Question: I've recently put my hands on together with and I can't seem to figure it out what's the right syntax.
: I need a list of ids of the points which are in a certain area. and are two columns of type 'bigint' and the 'cluj.the_geom' is a 'polygon'.
> link_geometry: link_id | lat |loncluj: the_geom
'''
SELECT link_id
FROM rou_country_20656215.link_geometry r, cluj
WHERE ST_Intersects(ST_PointFromText((CAST(r.lon AS float)/100000, CAST(r.lat AS float)/100000), 4326), cluj.the_geom)
'''
I get the following error message:

I mention that I don't have access to modify the tables.
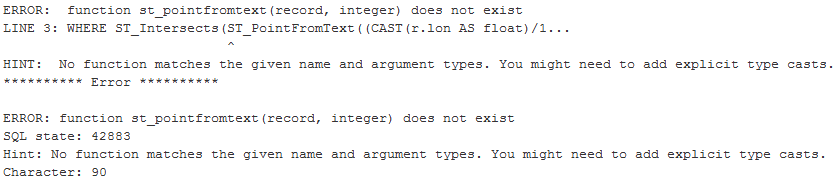
Answer: In the end I've solved it like this, apart from the record interpretation I was missing setting the SRID.
'''
SELECT link_id,
FROM rou_country_20656215.rdf_link_geometry r, rou_country_20656215.cluj c
WHERE ST_Intersects(
ST_SetSRID(
ST_MakePoint(CAST(r.lon AS float)/10^5, CAST(r.lat AS float)/10^5),4326),c.the_geom)
'''